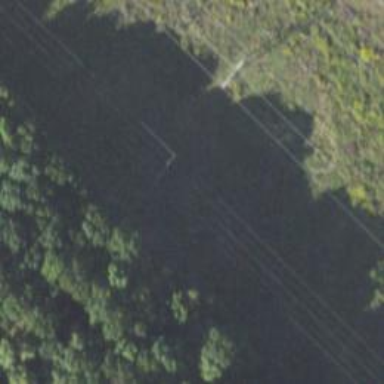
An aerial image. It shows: Power tower.